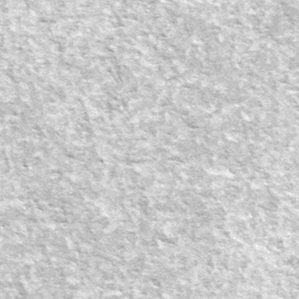
Label: frost